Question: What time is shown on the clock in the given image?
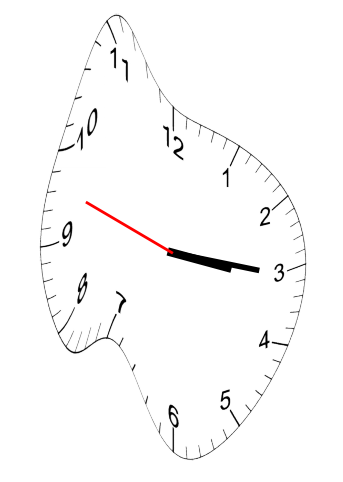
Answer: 03:15:48